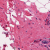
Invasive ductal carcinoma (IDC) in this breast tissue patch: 0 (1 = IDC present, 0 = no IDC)